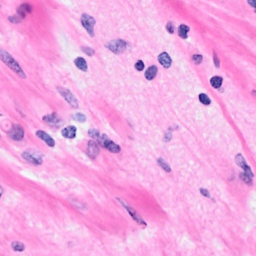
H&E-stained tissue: Breast